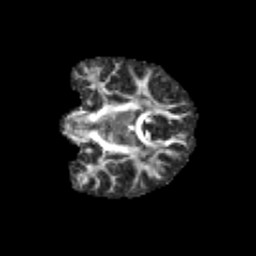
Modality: FA
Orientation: coronal
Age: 10
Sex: male
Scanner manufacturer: siemens
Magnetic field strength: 3 T
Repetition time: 3.8 s
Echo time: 0.07 s